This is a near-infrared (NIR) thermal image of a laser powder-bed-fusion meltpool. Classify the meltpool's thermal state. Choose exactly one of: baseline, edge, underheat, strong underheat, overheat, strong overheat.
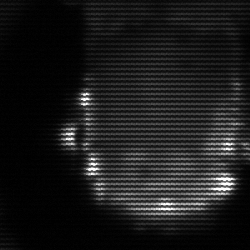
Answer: baseline